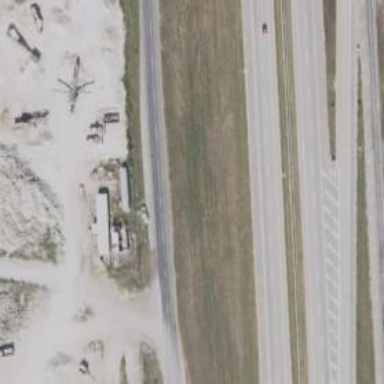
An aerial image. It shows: Tertiary road with frontage road along it.